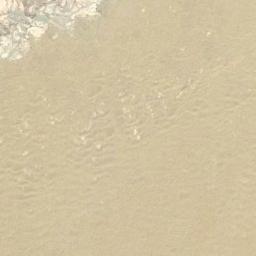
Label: desert